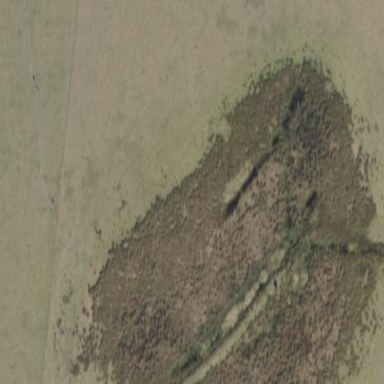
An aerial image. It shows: Marshy wetland area.